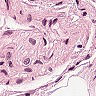
Metastatic tissue present: no